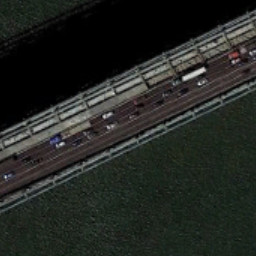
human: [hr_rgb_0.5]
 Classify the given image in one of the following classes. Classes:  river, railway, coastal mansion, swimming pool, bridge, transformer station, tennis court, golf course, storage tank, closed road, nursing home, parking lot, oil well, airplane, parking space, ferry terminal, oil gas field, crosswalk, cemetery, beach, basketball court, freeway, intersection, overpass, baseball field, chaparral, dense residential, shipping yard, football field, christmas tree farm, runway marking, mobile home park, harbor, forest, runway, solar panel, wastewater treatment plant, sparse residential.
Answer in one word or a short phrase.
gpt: bridge